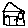
Label: house